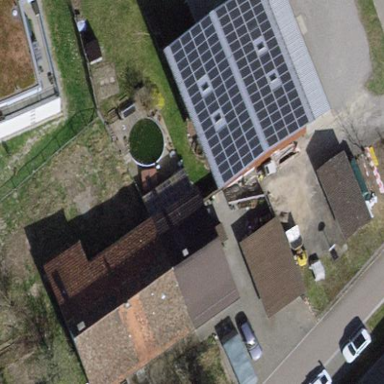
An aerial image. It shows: Detached building.